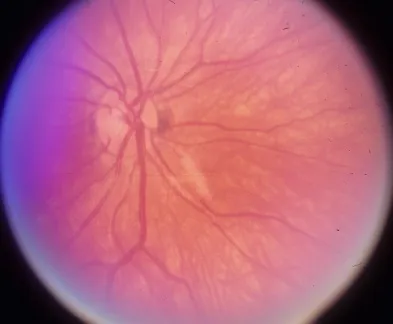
Optic disc photograph of the right eye shows normal neural rim.
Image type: medical_photograph (skin_photograph)